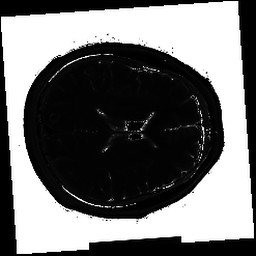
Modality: T2map
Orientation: axial
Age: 34
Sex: male
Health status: ill